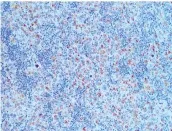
Histopathology and immunohistochemistry (IHC) of HNSC. (F) IHC Melan(+) original magnification x20.
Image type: pathology (immunostaining)